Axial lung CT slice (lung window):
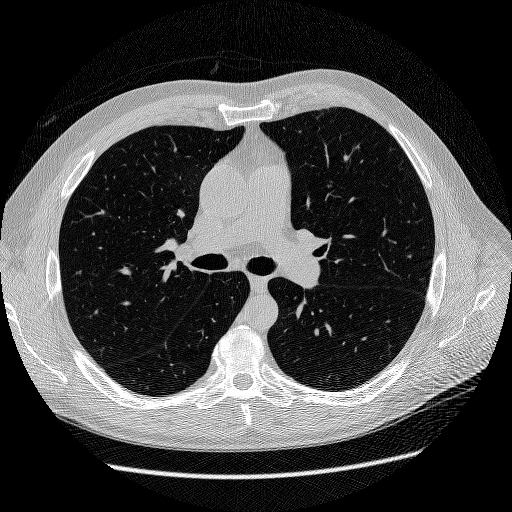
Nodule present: no